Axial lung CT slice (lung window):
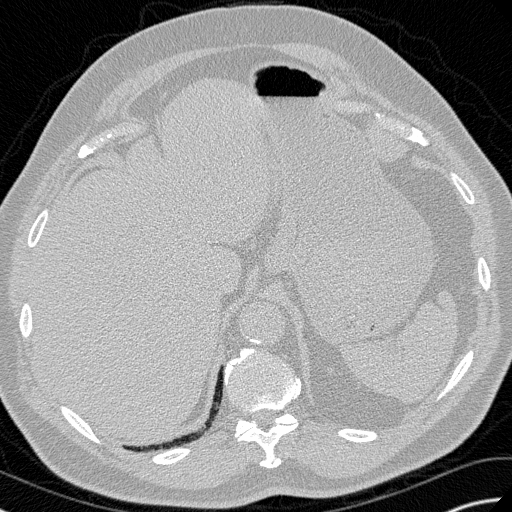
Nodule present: no